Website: home-depot
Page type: customer-info-address
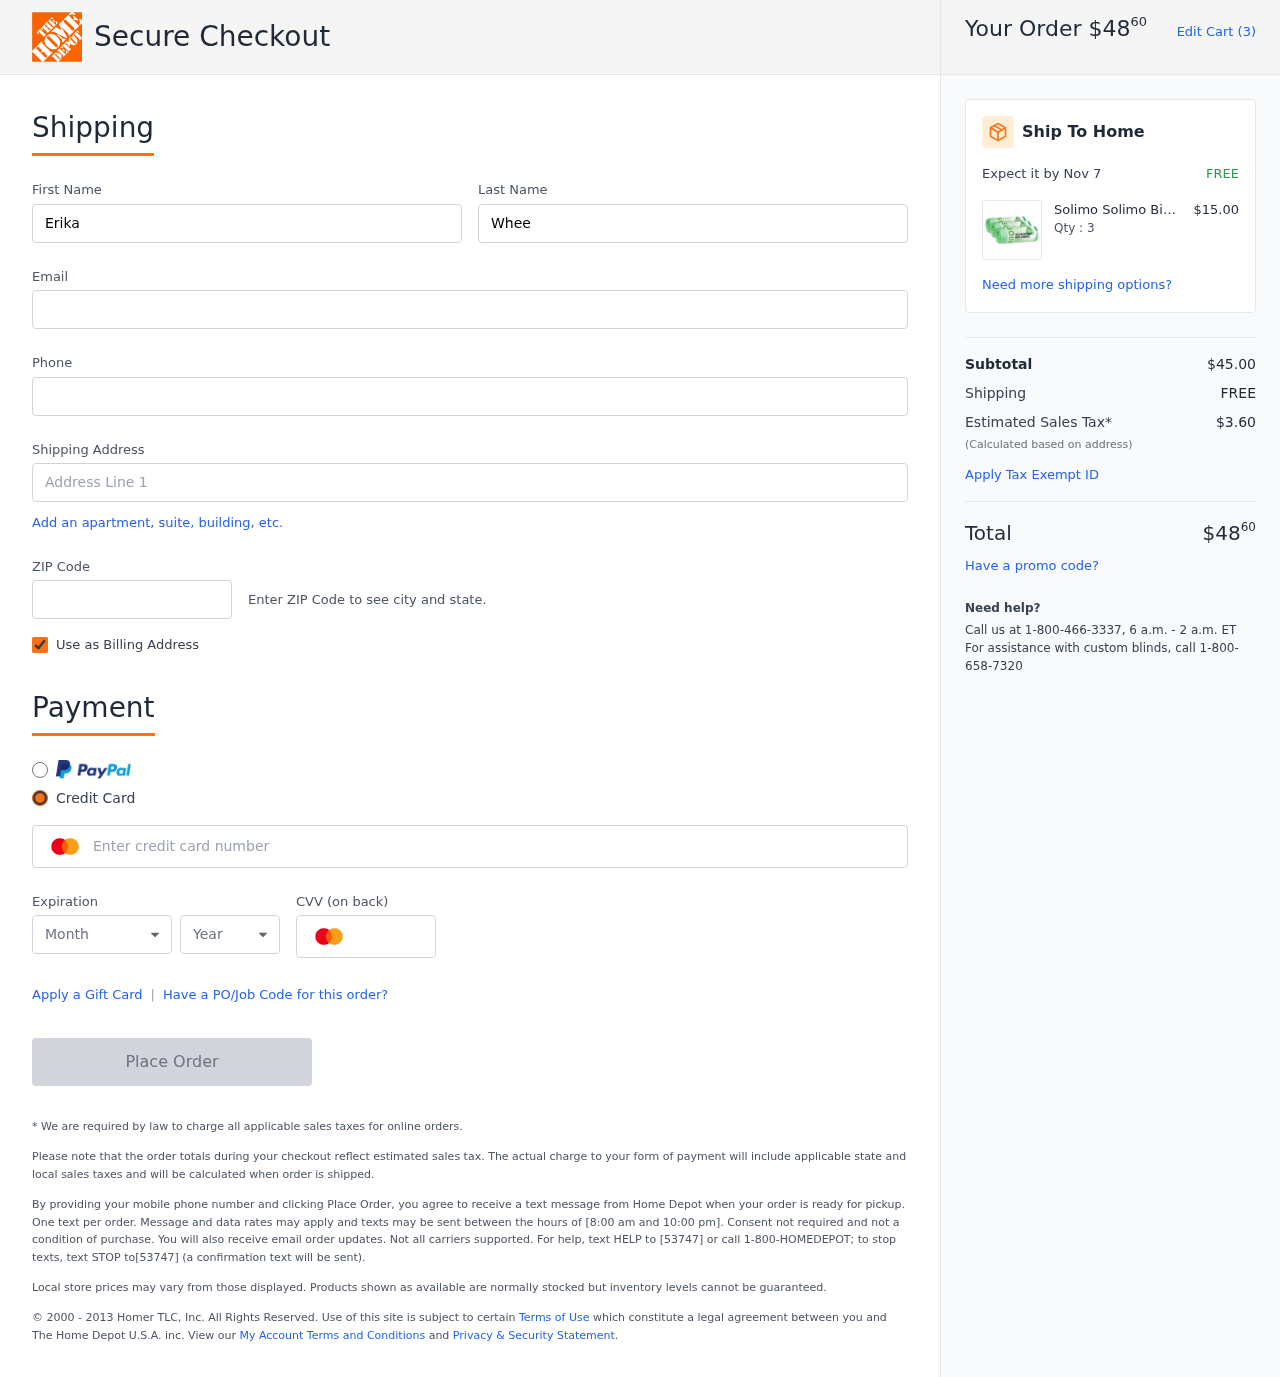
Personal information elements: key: PII_CARD_CVV
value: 885
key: PII_CARD_EXPIRY_MONTH
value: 02
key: PII_CARD_EXPIRY_YEAR
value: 27
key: PII_CARD_NUMBER
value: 2666 7857 3683 2061
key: PII_EMAIL
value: erikawheeler@yahoo.com
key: PII_FIRSTNAME
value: Erika
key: PII_LASTNAME
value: Wheeler
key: PII_PHONE
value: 2472129510
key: PII_POSTCODE
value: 77631
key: PII_STREET
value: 8482 Cuevas Mountain Apt. 624
Product elements: key: PRODUCT1_BRAND
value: Solimo
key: PRODUCT1_NAME
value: Solimo Bio degradable bin liner 6L, 50 pieces per pack - Pack of 3
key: PRODUCT1_PRICE
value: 15
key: PRODUCT1_QUANTITY
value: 3
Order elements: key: ORDER_TOTAL
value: $4860
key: ORDER_NUM_ITEMS
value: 3
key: ORDER_DELIVERY_DATE
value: Nov 7
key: ORDER_SUBTOTAL
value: $45.00
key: ORDER_SHIPPING_COST
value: FREE
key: ORDER_TAX
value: $3.60